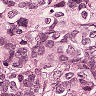
Metastatic tissue present: yes